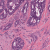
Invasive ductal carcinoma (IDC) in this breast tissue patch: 0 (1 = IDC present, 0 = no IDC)